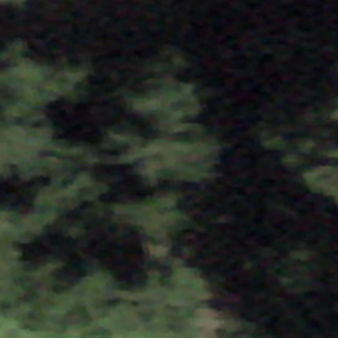
Label: other